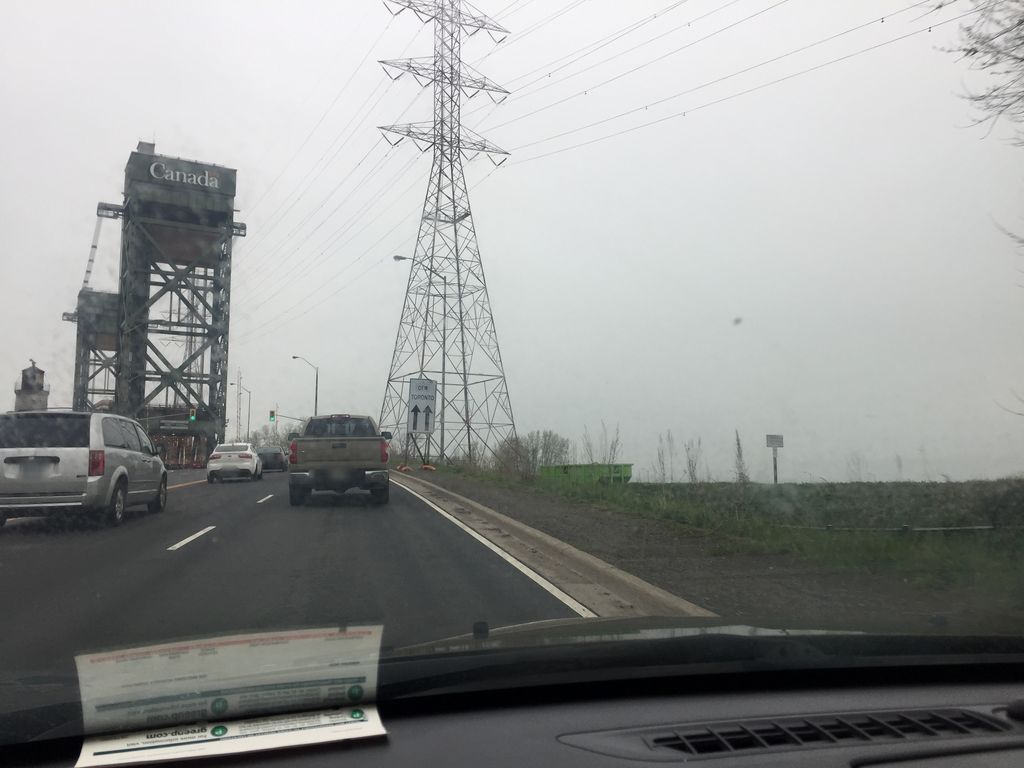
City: hamilton